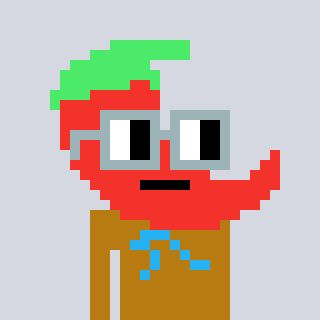
a pixel art character with square dark gray glasses, a chilli-shaped head and a gold-colored body on a cool background